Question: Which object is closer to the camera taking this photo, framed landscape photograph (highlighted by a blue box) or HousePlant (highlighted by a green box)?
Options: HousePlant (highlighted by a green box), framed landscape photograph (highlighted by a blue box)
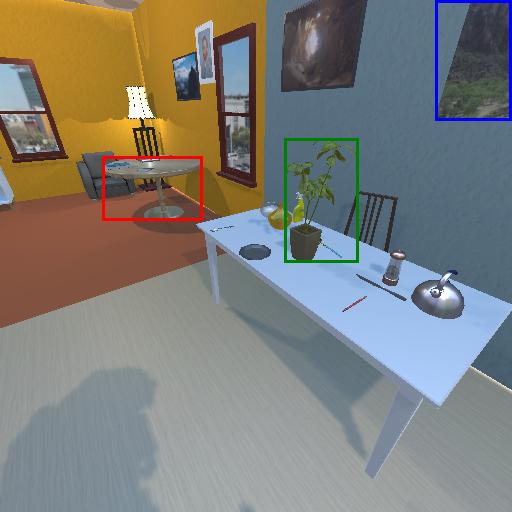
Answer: HousePlant (highlighted by a green box)